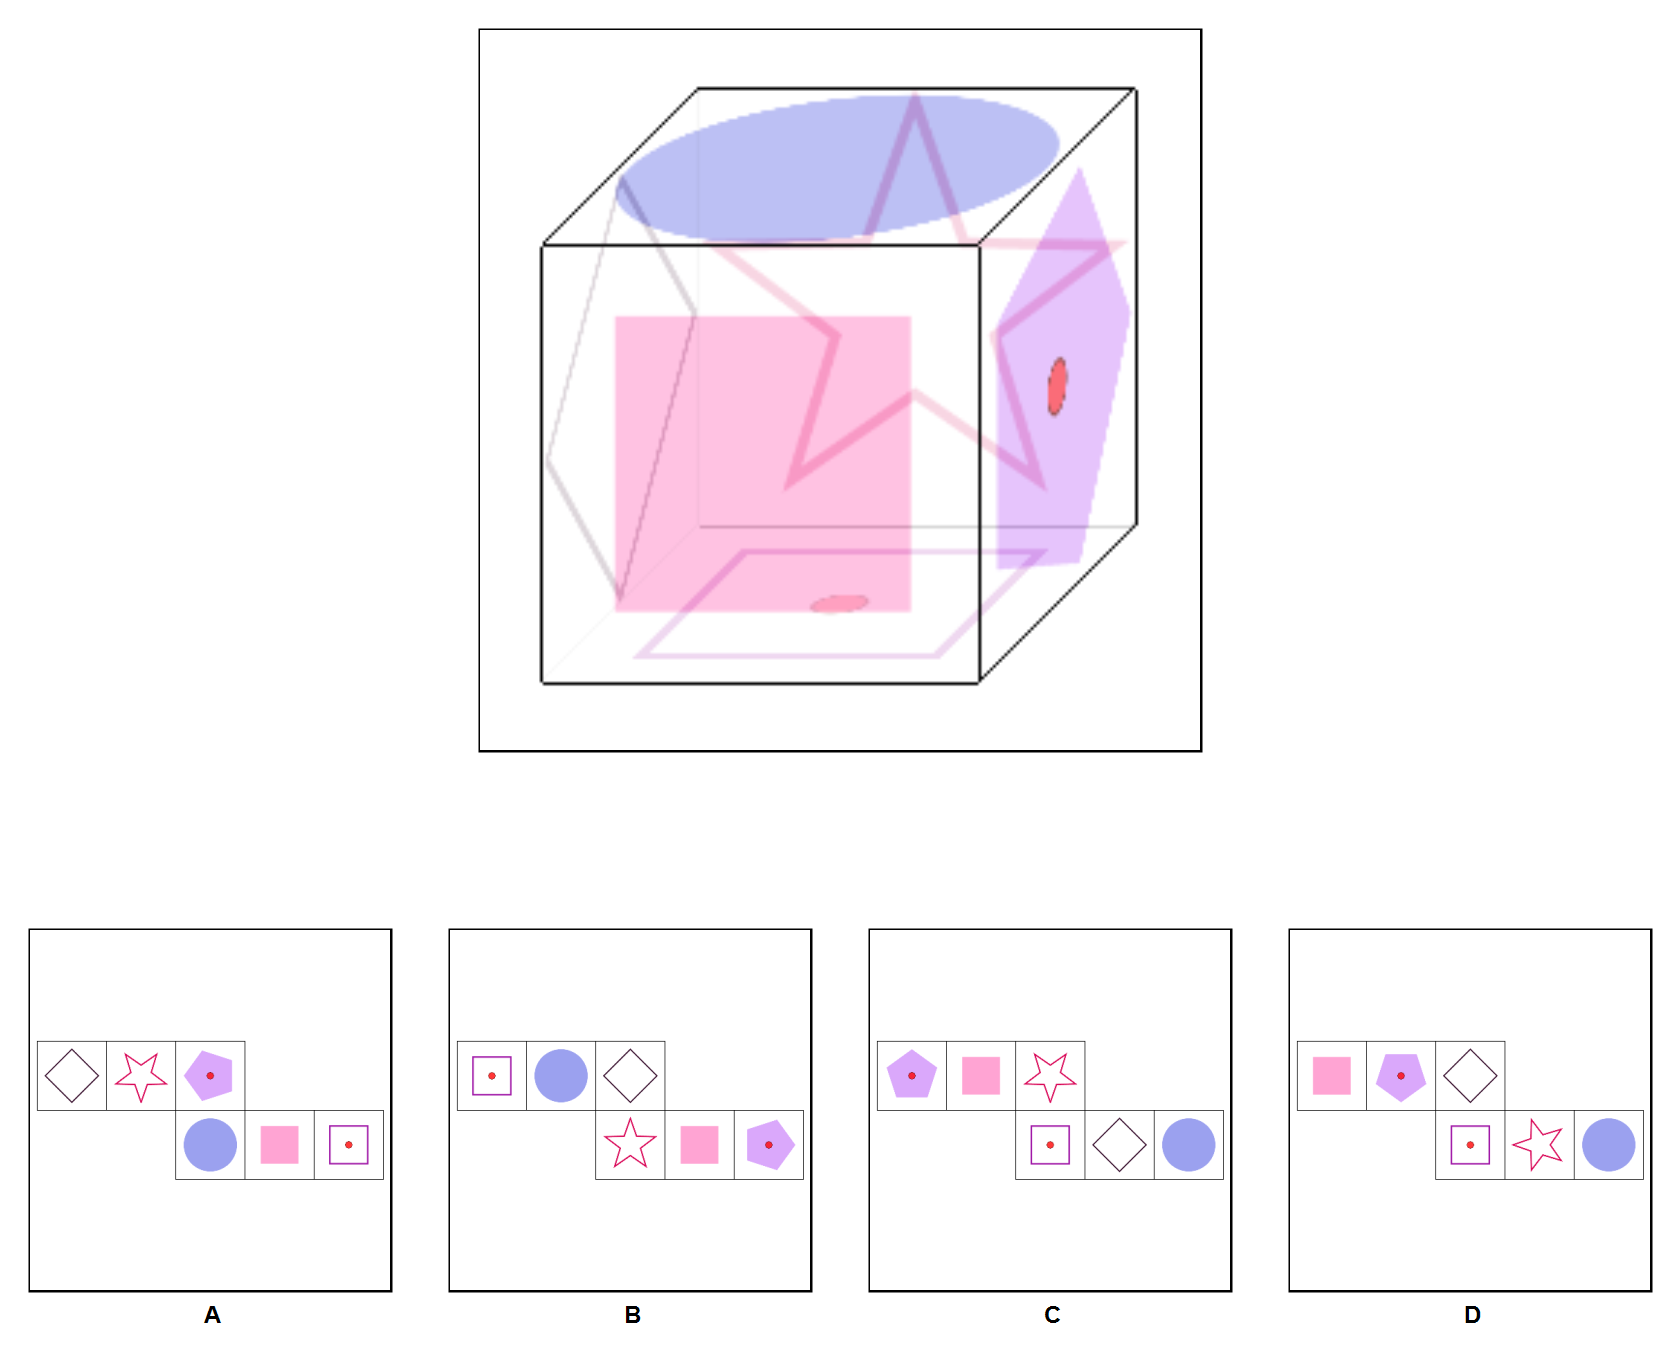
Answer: A